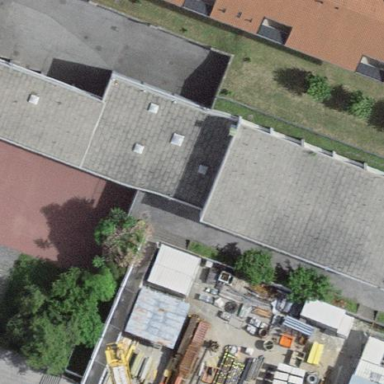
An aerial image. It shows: School building.